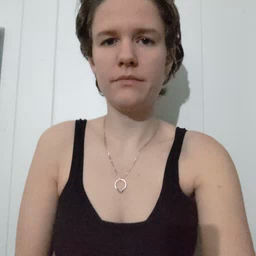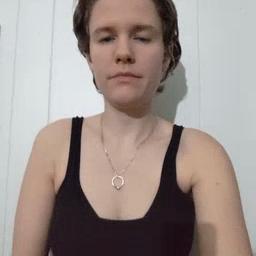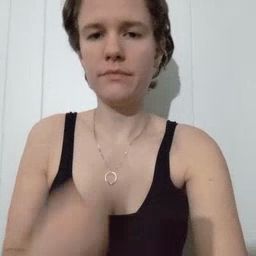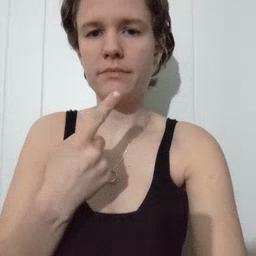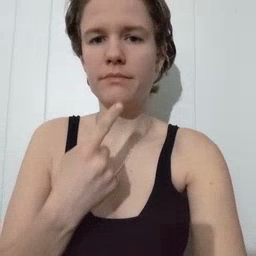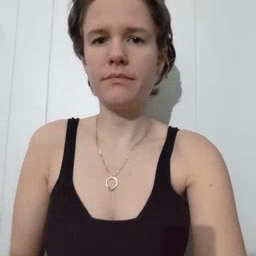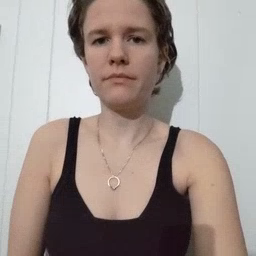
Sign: say